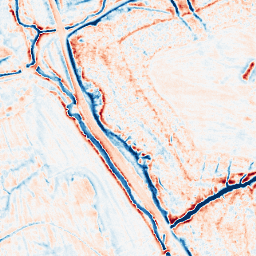
Category: edge_preserving
Decomposition family: anisotropic_diffusion
Decomposition parameters: iterations: 20
kappa: 30
gamma: 0.2
Upsampling method: sinc_blackman
Upsampling parameters: scale: 4
kernel_size: 8
Upsampling scale: 4